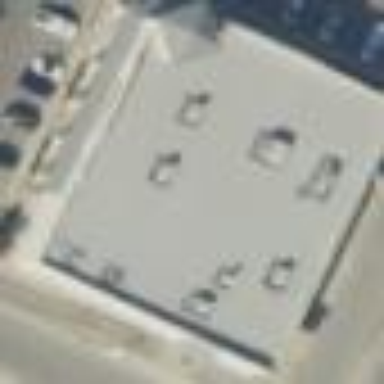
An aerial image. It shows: Building that is pharmacy providing healthcare services.